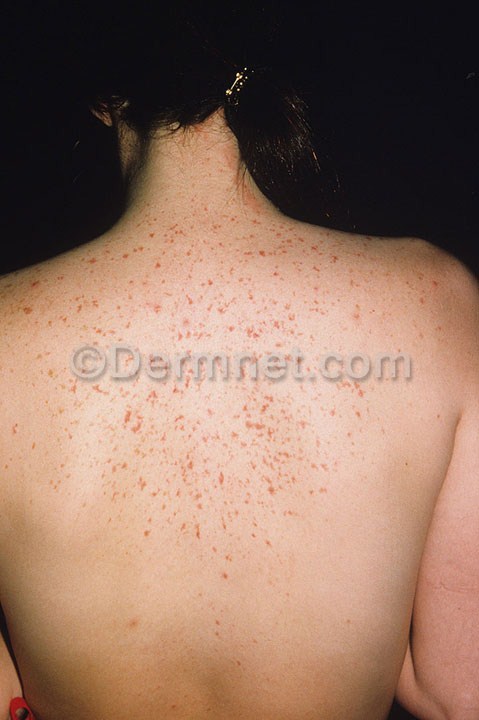
Disease: Vascular Tumors